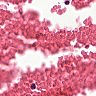
Metastatic tissue present: no